Field crop: maize
Growth stage: 2
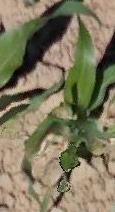
Species: maize